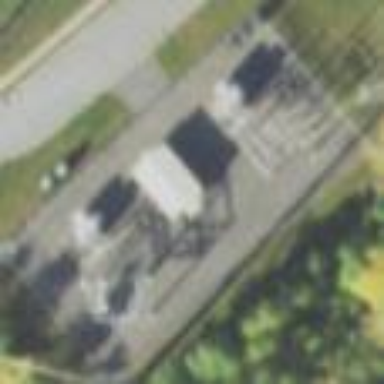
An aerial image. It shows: Power substation.